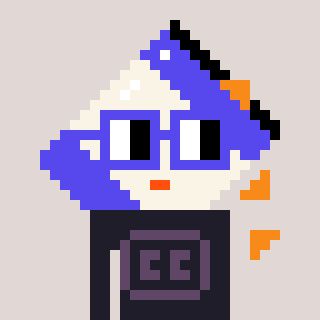
a pixel art character with square blue glasses, a chips-shaped head and a grayscale-colored body on a warm background